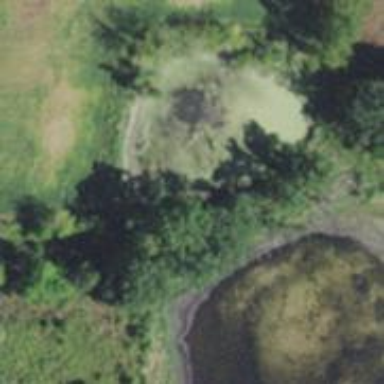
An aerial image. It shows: Pond with natural water.